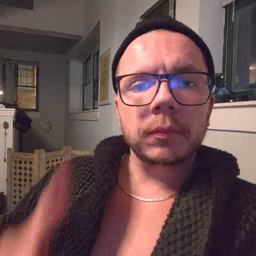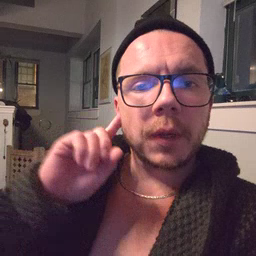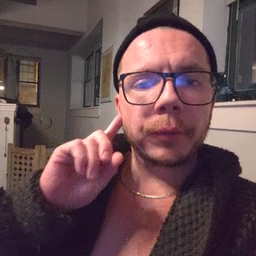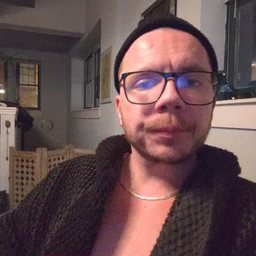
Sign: ear